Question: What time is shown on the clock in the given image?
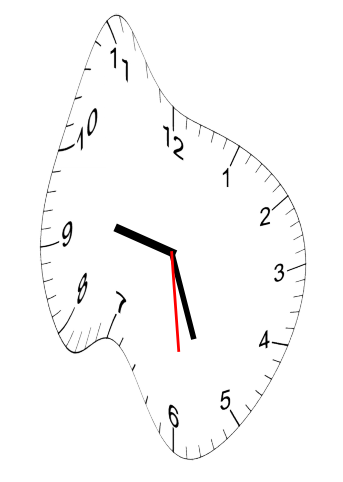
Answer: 09:26:29